Interaction volume radius: 10 \u00c5
Interaction volume height: 25 \u00c5
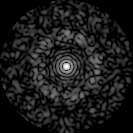
Disorder parameter: 0.8265